Question: I have a UIViewController with a UITableView and some buttons in each cell, one button is for show comments and make comments. What i need to do is show a "bubble view" like facebook comments over the current view, so if the user taps in other side i need to hide the bubble (just like facebook comments in photos).
I already have the bubble view, no problem with that, but my question is what is the proper way to show it, and create it in storyboard, because it have a tableview with the comments and a few buttons to make new comments.

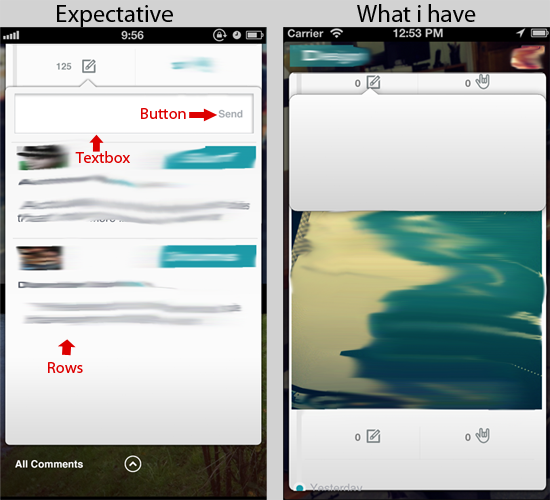
Answer: If you want to display another viewController you will have to look into creating a custom <URL> frame smaller. This is also necessary to properly forward events to the "bubble view".
Additional Readings/Tutorials
<URL>
<URL>